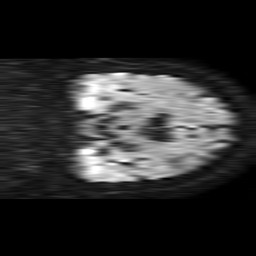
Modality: TRACE
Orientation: coronal
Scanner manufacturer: philips
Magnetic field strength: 1.5 T
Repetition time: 4.6 s
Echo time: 0.08941 s